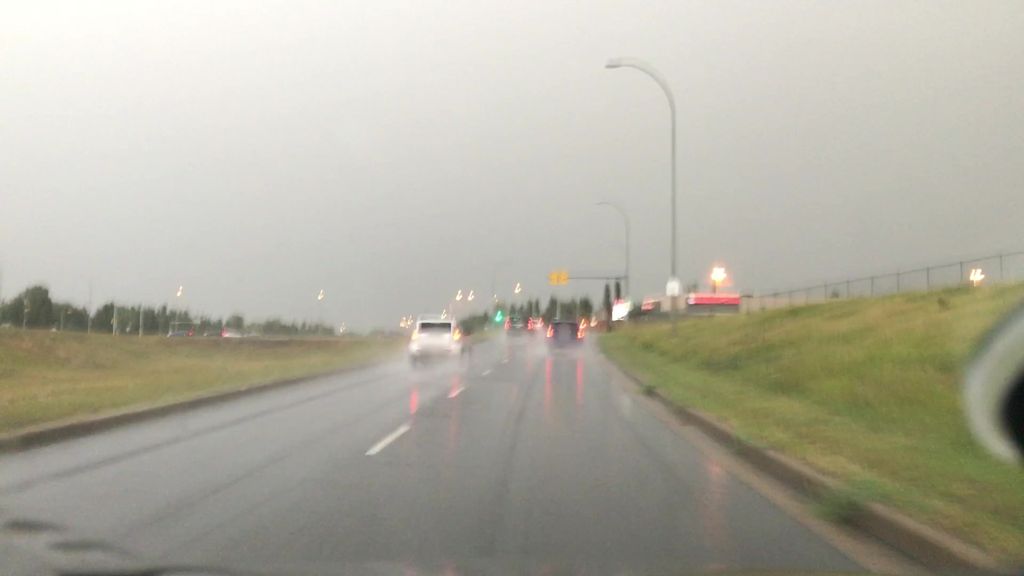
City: edmonton